Aerial crown-view tile of a tropical tree (Barro Colorado Island, Panama), acquired 20250915:
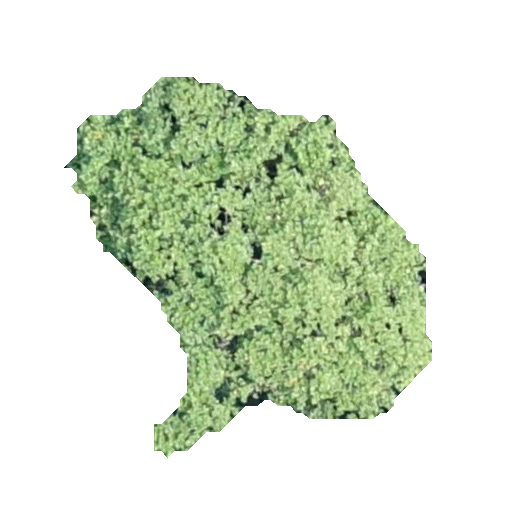
Species: Hieronyma alchorneoides
GBIF accepted scientific name: Hieronyma alchorneoides
Crown area: 121.384 m²